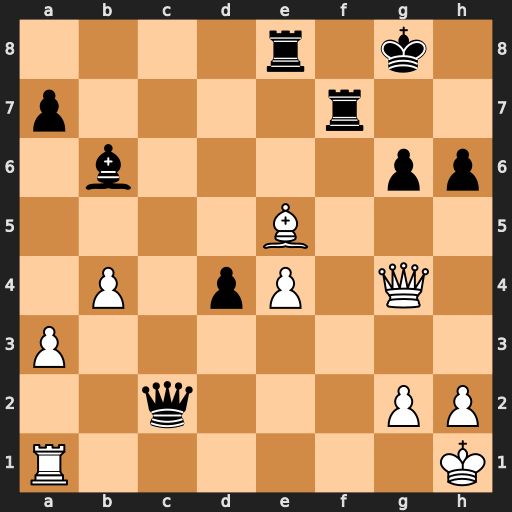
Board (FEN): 4r1k1/p4r2/1b4pp/4B3/1P1pP1Q1/P7/2q3PP/R6K
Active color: w
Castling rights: -
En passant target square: -
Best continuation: Qxg6+ Kf8 Qxh6+ Ke7 Qd6#